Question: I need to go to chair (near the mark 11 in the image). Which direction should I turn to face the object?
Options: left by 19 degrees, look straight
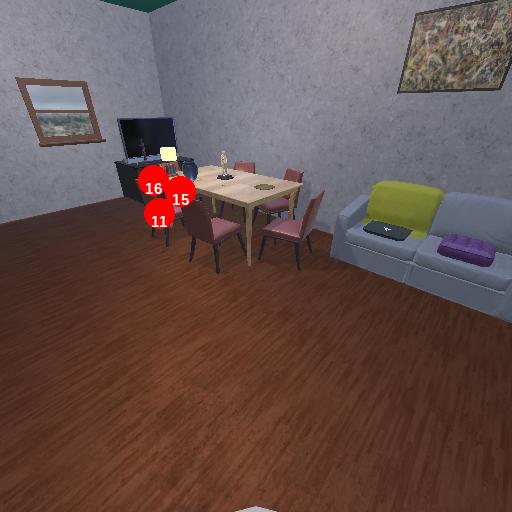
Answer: left by 19 degrees